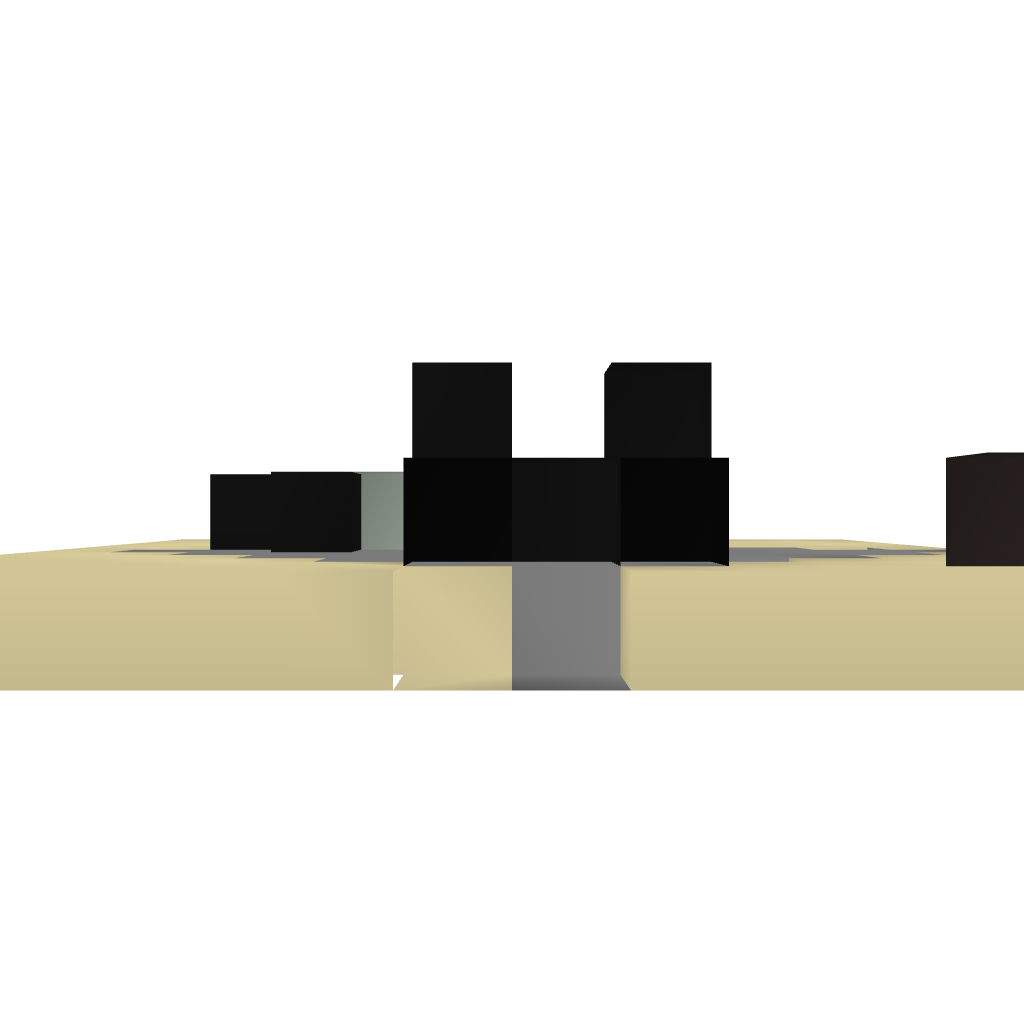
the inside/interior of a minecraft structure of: Map teleportation System